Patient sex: M
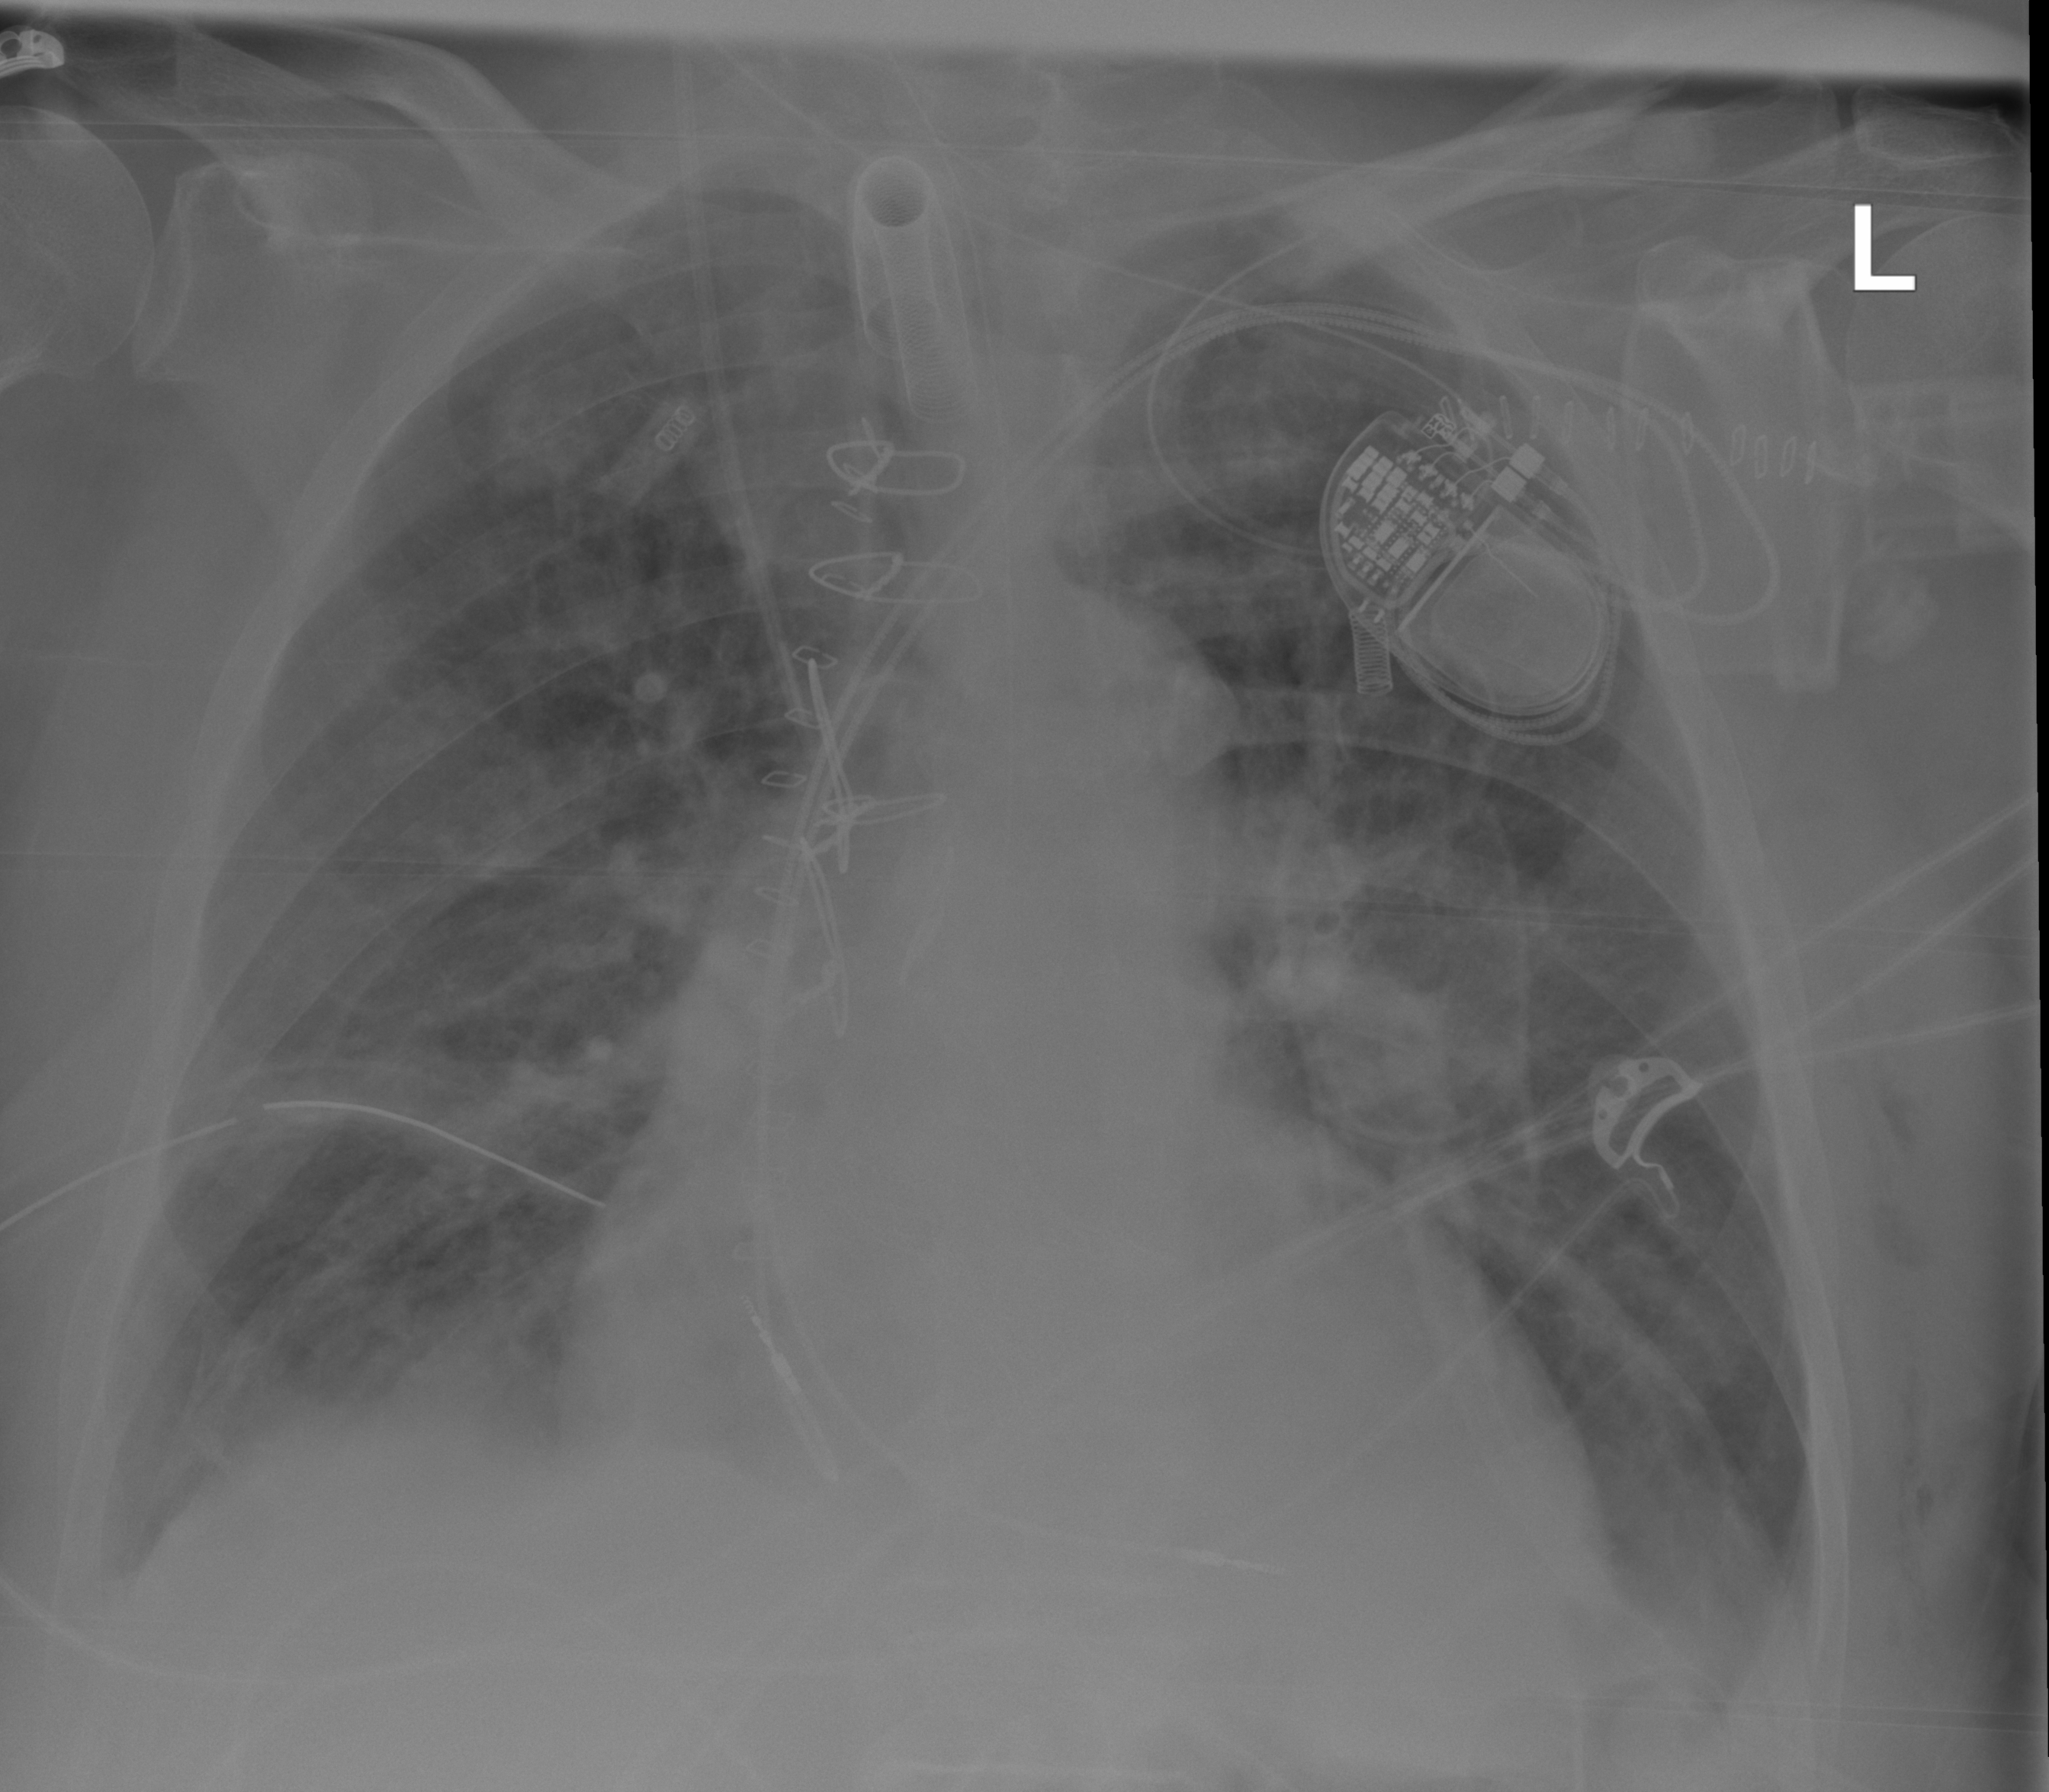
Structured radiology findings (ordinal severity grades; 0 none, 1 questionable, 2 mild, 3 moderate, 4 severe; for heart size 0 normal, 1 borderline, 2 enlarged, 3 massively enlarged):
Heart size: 2
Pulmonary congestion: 2
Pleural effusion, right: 2
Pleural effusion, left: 2
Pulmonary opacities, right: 1
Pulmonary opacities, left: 0
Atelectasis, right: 2
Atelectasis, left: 0